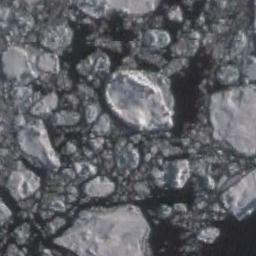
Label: sea_ice